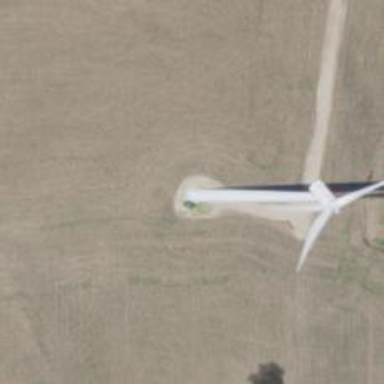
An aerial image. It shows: Wind generator with horizontal axis. The generator is wind turbine.